Question: I have installed scikit-learn and I don't know how to use it. I have some data that looks like this :
'''
{"Tiempo": 2.1, "Brazos": "der", "Puntuacion ": 112, "Nombre": "Alguien1"},
{"Tiempo": 4.1, "Brazos": "izq", "Puntuacion ": 11, "Nombre": "Alguien2"},
{"Tiempo": 3.211, "Brazos": "ambos","Puntuacion ": 1442, "Nombre": "Alguien3"}
'''
And I would like to use some classifiers (like SVM) on them. For what I have seen in the examples, I need to create a dataset. In the examples they always use some predetermined datasets as "iris". In my case, I suppose that I would need to create my own using my data. In order to do it, I searched and I found that I should use the next functions to obtain the "features" of my dataset:
'''
measurements = [
{'city': 'Dubai', 'temperature': 33.},
{'city': 'London', 'temperature': 12.},
{'city': 'San Fransisco', 'temperature': 18.},
]
from sklearn.feature_extraction import DictVectorizer
vec = DictVectorizer()
vec.fit_transform(measurements).toarray()
array([[ 1., 0., 0., 33.],
[ 0., 1., 0., 12.],
[ 0., 0., 1., 18.]])
>>> vec.get_feature_names()
['city=Dubai', 'city=London', 'city=San Fransisco', 'temperature']
'''
And in my case, after y use that functions with my data I obtain this:

Once I have this I suppose that I need to obtain my "samples", however, I don't know how to do. Could you help me please? And can you tell me if my suppositions are correct?
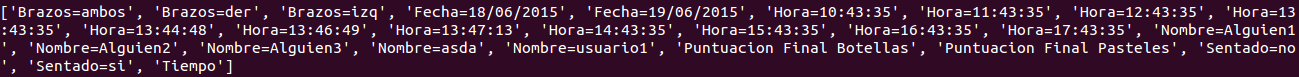
Answer: You are on the right track. Use your data as an example.
'''
from sklearn.feature_extraction import DictVectorizer
# your data
data = [{"Tiempo": 2.1, "Brazos": "der", "Puntuacion ": 112, "Nombre": "Alguien1"}, {"Tiempo": 4.1, "Brazos": "izq", "Puntuacion ": 11, "Nombre": "Alguien2"}, {"Tiempo": 3.211, "Brazos": "ambos","Puntuacion ": 1442, "Nombre": "Alguien3"}]
# make dummy for categorical variables
transformer = DictVectorizer()
transformer.fit_transform(data).toarray()
Out[168]:
array([[ 0.0000e+00, 1.0000e+00, 0.0000e+00, 1.0000e+00, 0.0000e+00,
0.0000e+00, 1.1200e+02, 2.1000e+00],
[ 0.0000e+00, 0.0000e+00, 1.0000e+00, 0.0000e+00, 1.0000e+00,
0.0000e+00, 1.1000e+01, 4.1000e+00],
[ 1.0000e+00, 0.0000e+00, 0.0000e+00, 0.0000e+00, 0.0000e+00,
1.0000e+00, 1.4420e+03, 3.2110e+00]])
transformer.get_feature_names()
Out[170]:
['Brazos=ambos',
'Brazos=der',
'Brazos=izq',
'Nombre=Alguien1',
'Nombre=Alguien2',
'Nombre=Alguien3',
'Puntuacion ',
'Tiempo']
'''
So you see, each record in 'Out[168]' has 8 columns, the first 3 are categorical dummy for 'Brazos' (look at the feature names in 'Out[170]'), the next three are dummy for 'Nombre', the last two are continue numeric values 'Puntuacion' and 'Tiempo' (which doesn't require any conversion and stay as what it was).
'''
# to continue to fit the model, transform your raw JSON data to numeric value
X = transformer.fit_transform(data)
# import your estimator
from sklearn.naive_bayes import BernoulliNB
estimator = BernoulliNB()
# then start to fit and predict
# NOTE! require your y labels
estimator.fit(X, y)
'''